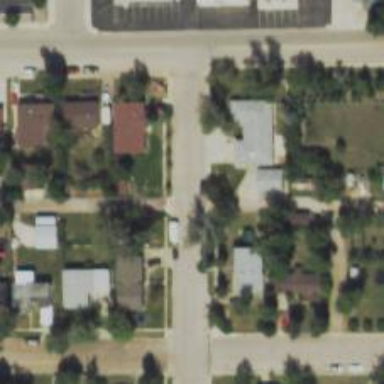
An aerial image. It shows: Alley classified as service road.